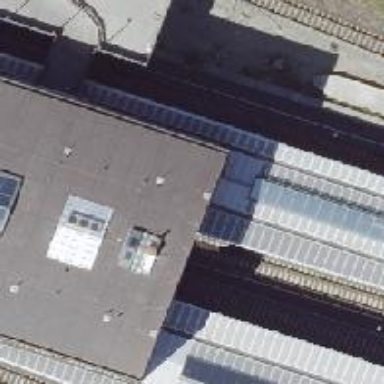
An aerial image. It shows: Platform edge at railway station.